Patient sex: M
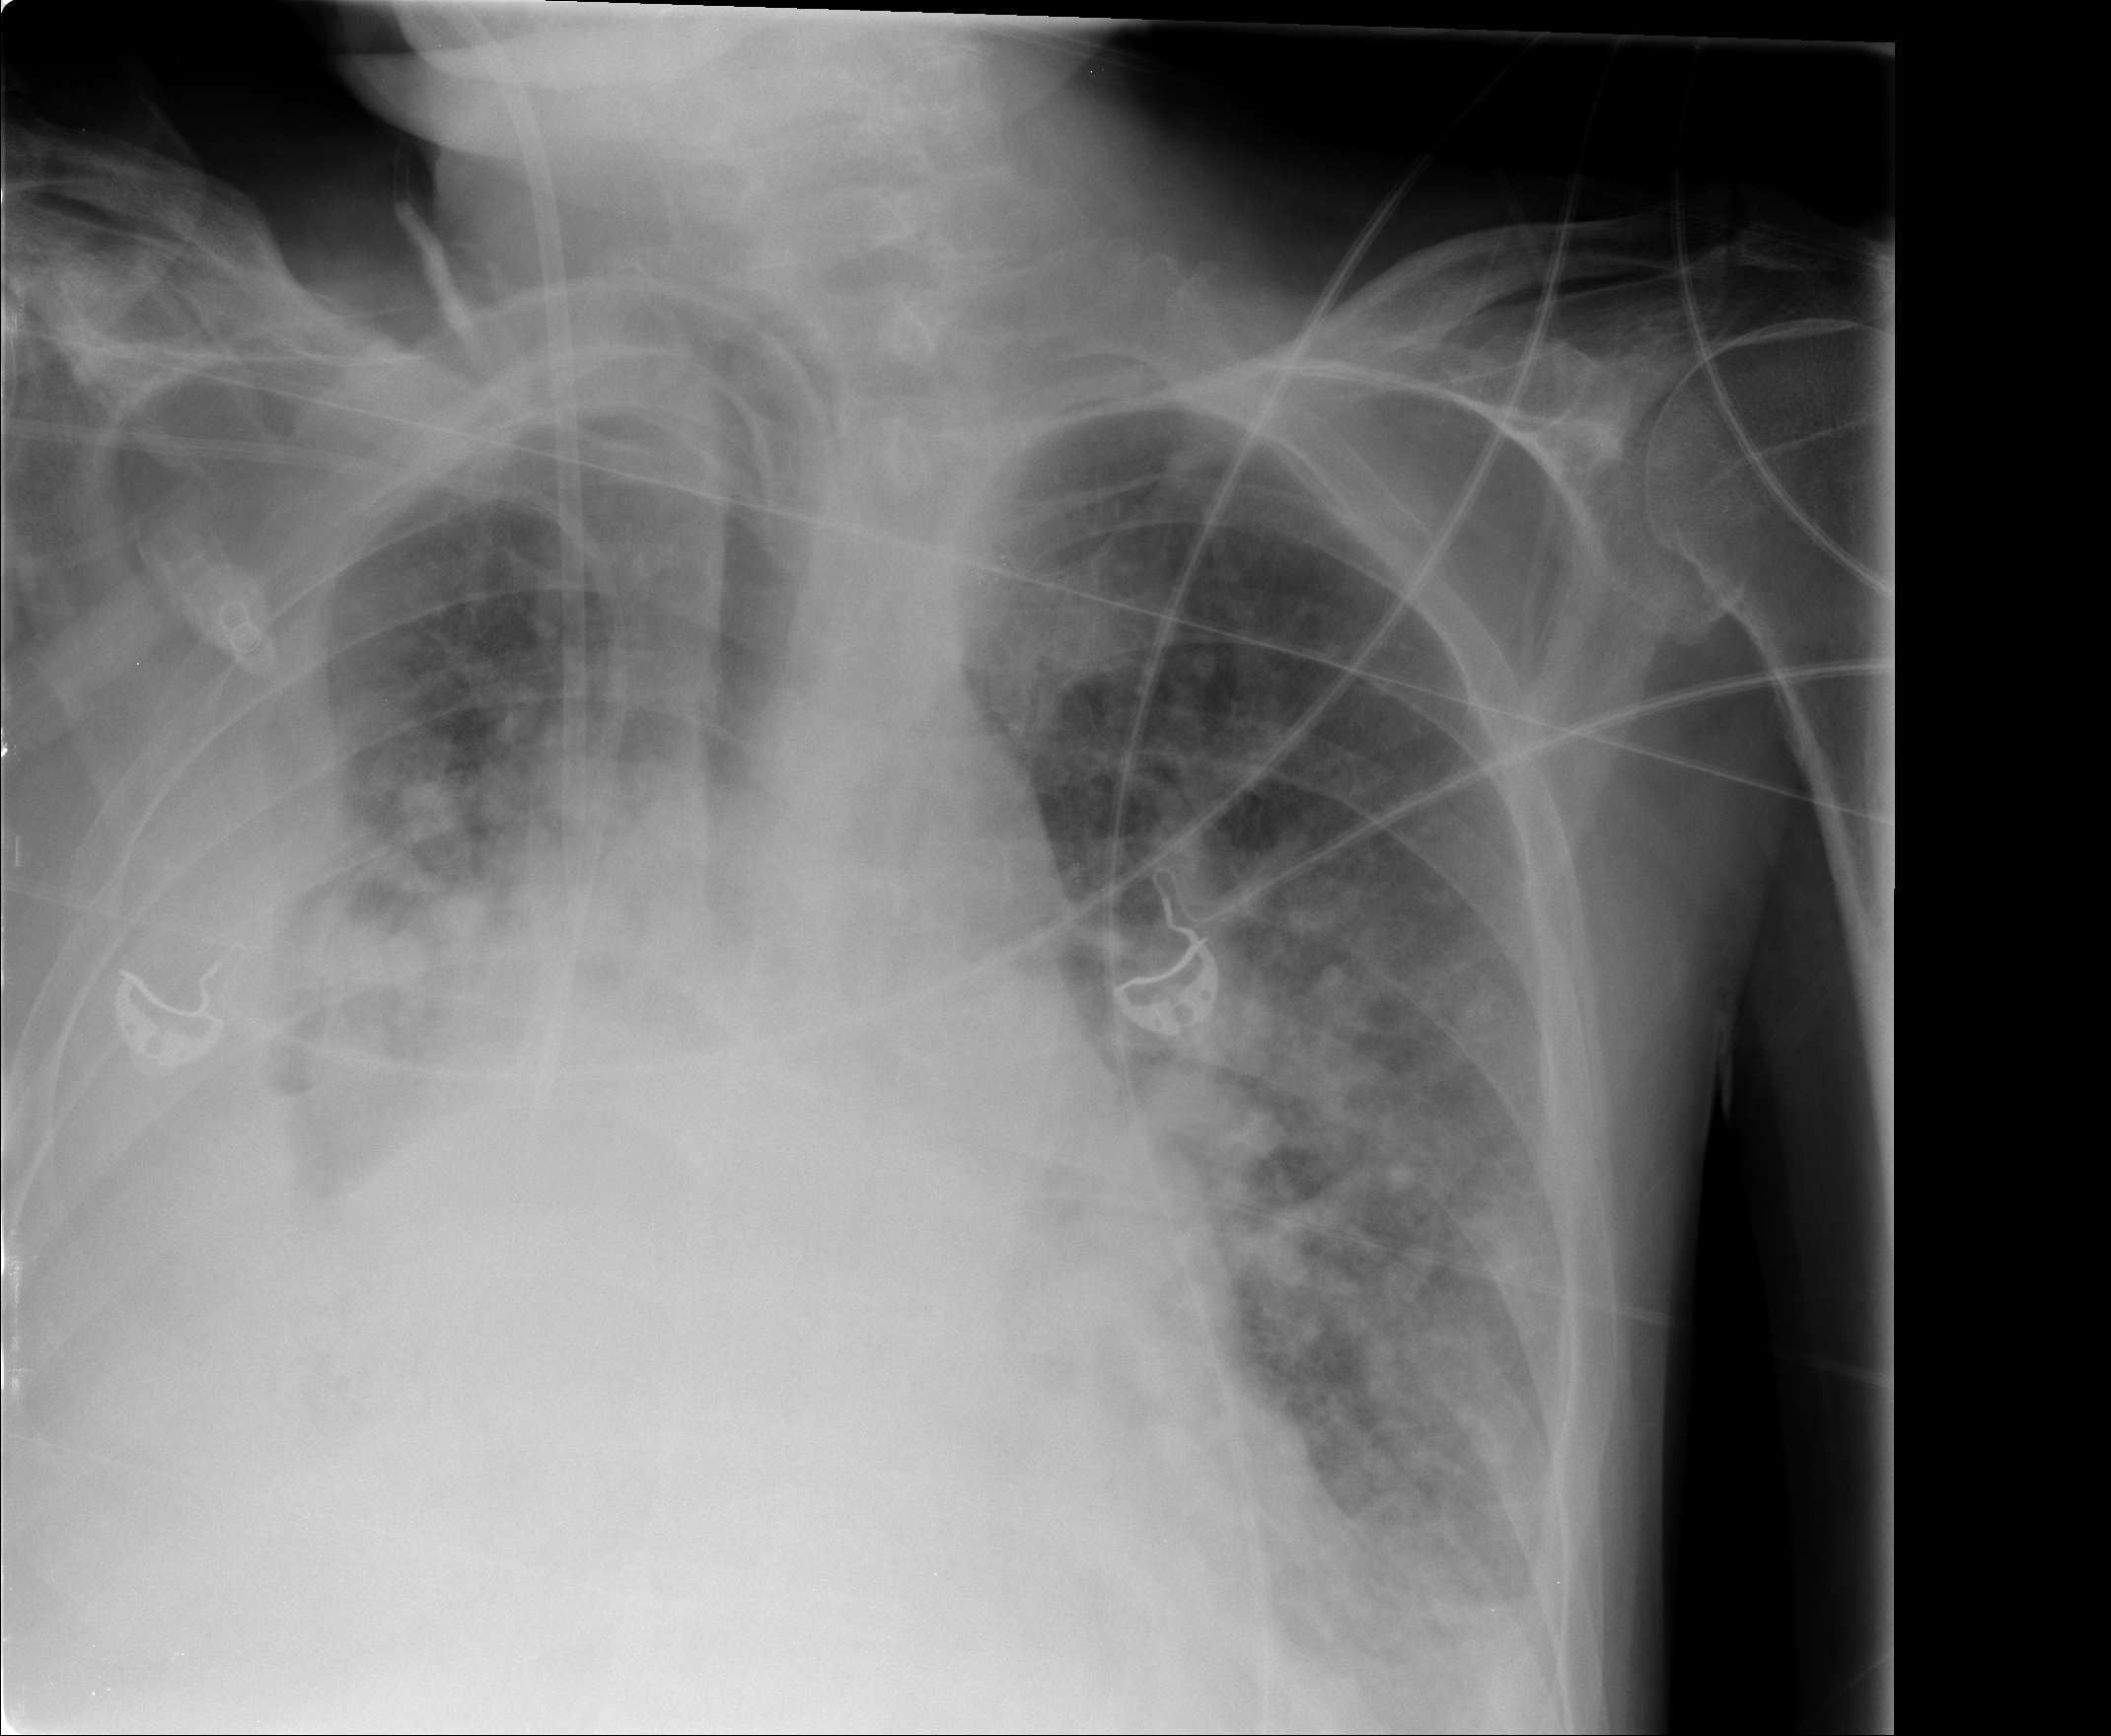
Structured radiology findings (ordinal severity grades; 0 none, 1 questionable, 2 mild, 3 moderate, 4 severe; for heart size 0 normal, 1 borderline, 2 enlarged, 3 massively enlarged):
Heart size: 2
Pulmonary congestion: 2
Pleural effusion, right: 3
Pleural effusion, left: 2
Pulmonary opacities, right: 3
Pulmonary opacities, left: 3
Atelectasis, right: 3
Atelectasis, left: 2